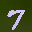
Label: 7